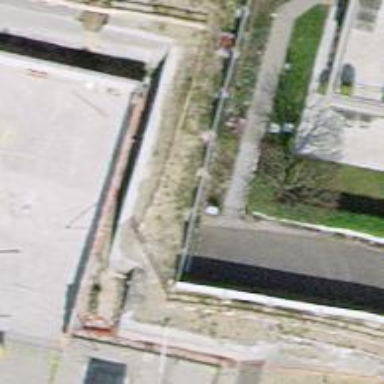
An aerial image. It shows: Parking entrance.